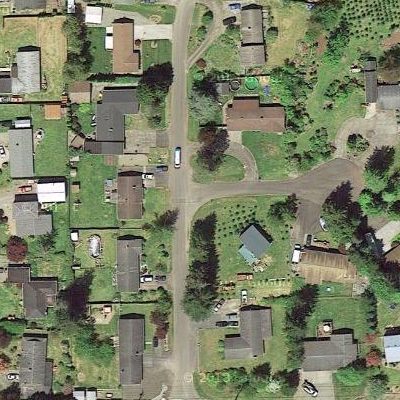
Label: fResident